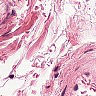
Metastatic tissue present: no